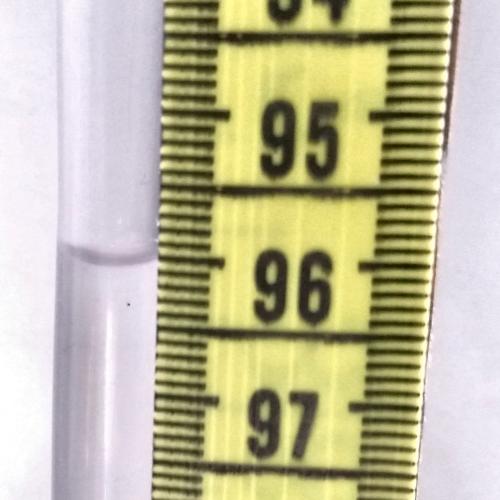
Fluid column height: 96.0 cm